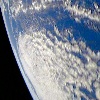
Label: cloud